Из листа бумаги в форме сектора окружности сделали конус высоты $h$ с радиусом оснований $r$. Лист имеет такой размер и форму, что два его прямых края почти соприкасаются на наклонной поверхности конуса. В этом положении в конусе отсутствуют какие-либо напряжения.  Конус помещают на горизонтальную, скользкую поверхность стола и прикладывают к его вершине вертикальную силу величины $w$; прогибания при этом не возникает. Чтобы под действием силы конус не развалился, к его прямым краям прикладывают пару сил величины $F$, направленных тангенциально окружности в основании конуса (см. рисунок).
Игнорируя любые эффекты трения или изгиба в бумаге, найдите значение $F$.
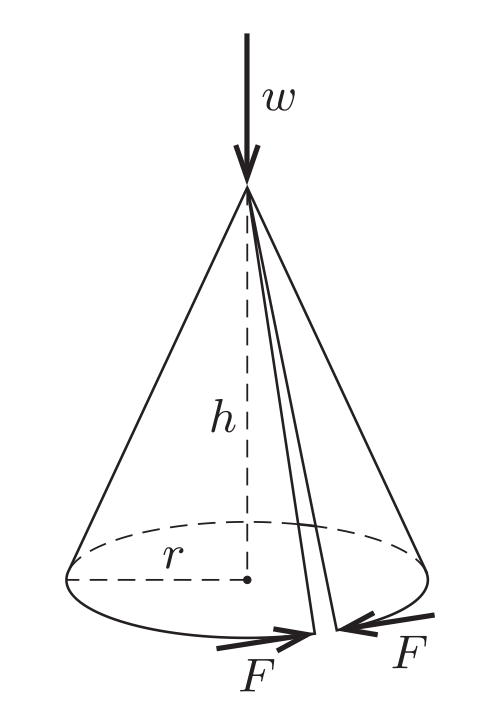
Ответ: $F = \frac{r}{2\pi{h}}w$
Темы:
T, Механика, Статика, 200 задач, Энергетический метод